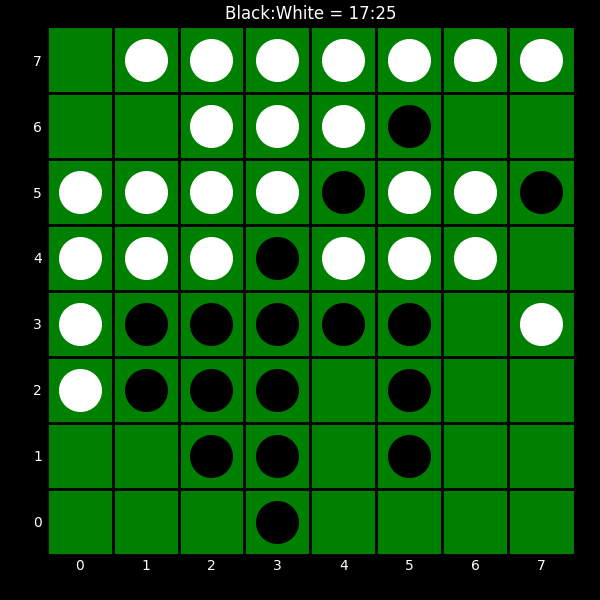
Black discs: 17
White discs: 25